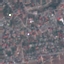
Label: Residential